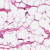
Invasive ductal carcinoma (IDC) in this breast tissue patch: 0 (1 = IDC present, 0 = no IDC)